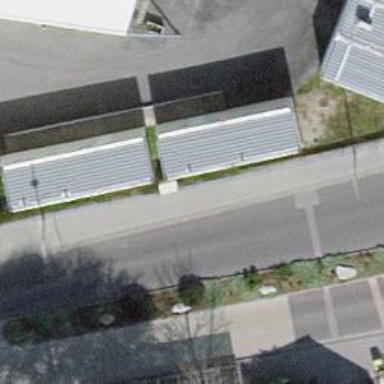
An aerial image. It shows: Beige gas street cabinet.